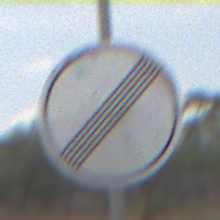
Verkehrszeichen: EndeSaemtlicherBegrenzungen
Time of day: Midday
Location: Outdoor (Nature)
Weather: PartlyCloudy
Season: NotSpecified
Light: Natural